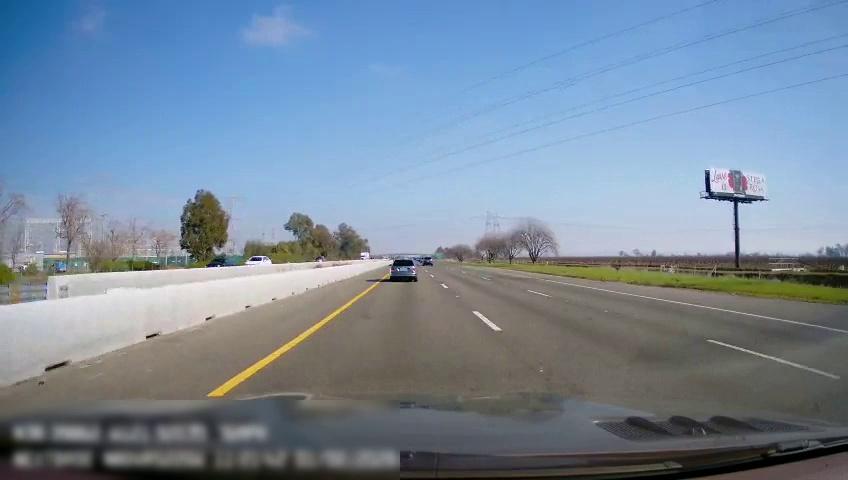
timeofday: Day
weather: Sunny
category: Drivable Space
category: Vehicles | Car
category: Vehicles | Car
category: Vehicles | Car
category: Vehicles | Car
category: Vehicles | Car
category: Vehicles | Truck
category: Lanes | Current Lane
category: Lanes | Current Lane
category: Lanes | Alternate Lane
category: Lanes | Alternate Lane